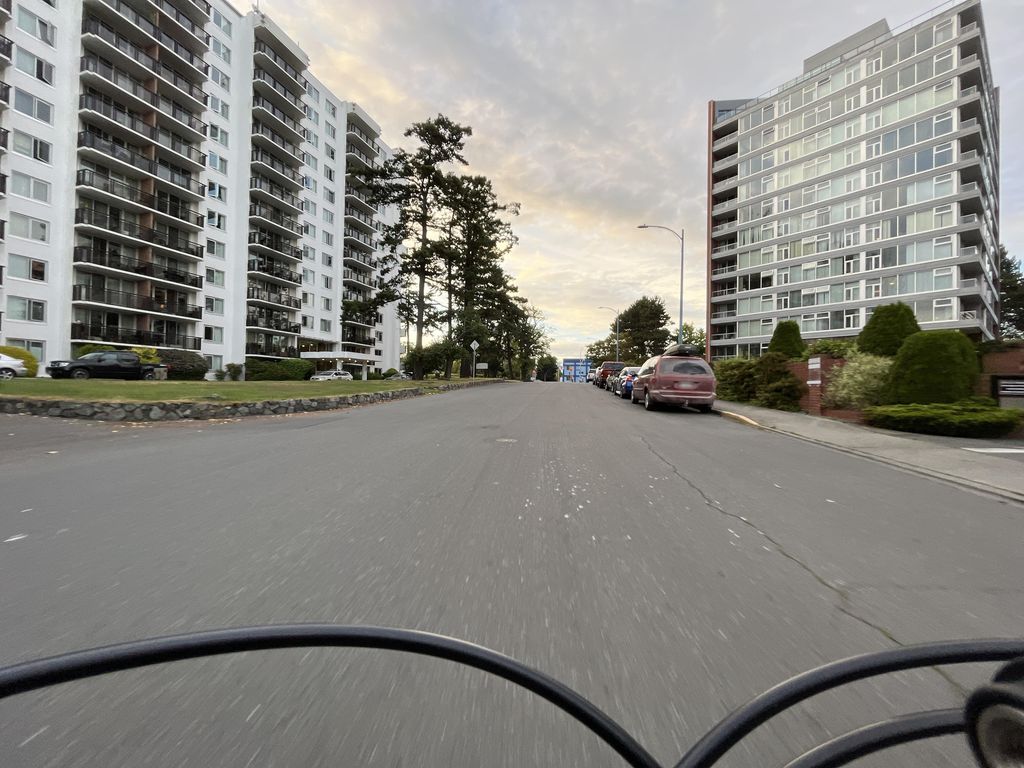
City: victoria